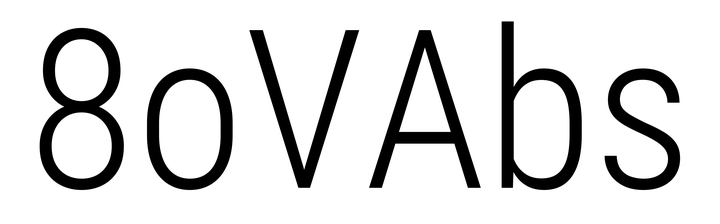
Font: Roboto_Condensed_Light